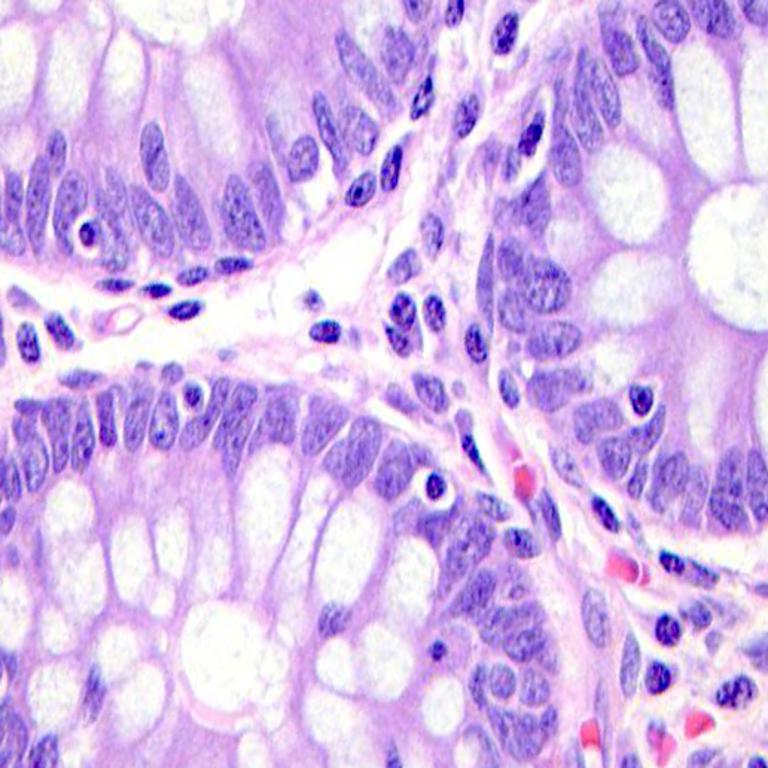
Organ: colon
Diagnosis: benign